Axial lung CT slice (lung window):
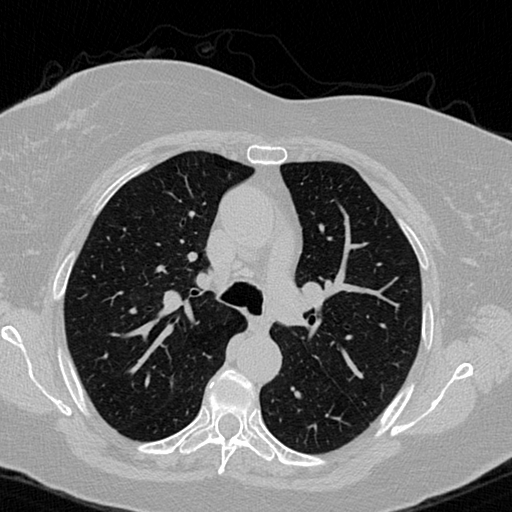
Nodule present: no